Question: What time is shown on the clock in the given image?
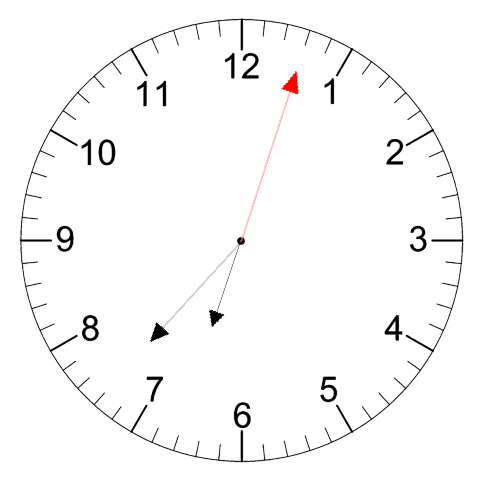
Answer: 06:37:03